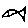
Label: fish